The image is a wavelet scalogram (time versus scale/frequency) of a rolling-element bearing's vibration signal. Diagnose the bearing from this image, choosing from: normal, inner_race, outer_race, ball.
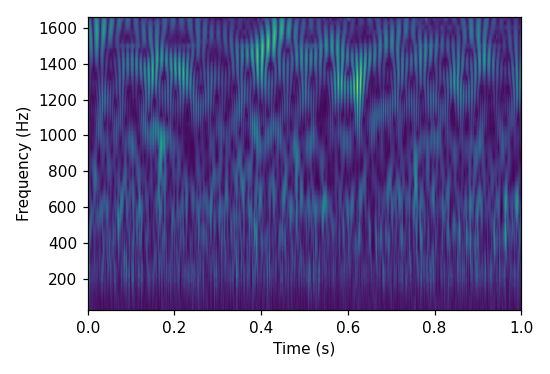
Answer: outer_race